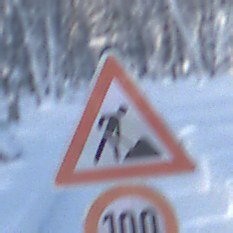
Verkehrszeichen: Arbeitsstelle
Zusatzzeichen unten: Geschwindigkeit100
Umgebung: Outdoor, Nature
Tageszeit: MorningAfternoon
Wetter: Clear
Licht: Natural
Jahreszeit: Winter
Kontrast: LowContrast